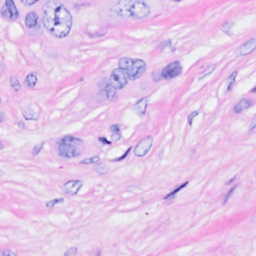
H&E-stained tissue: Breast